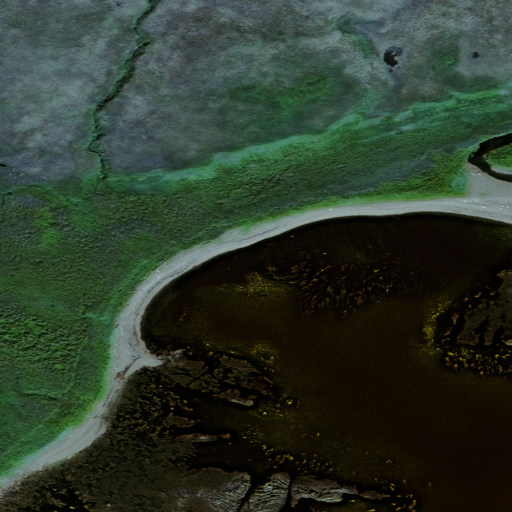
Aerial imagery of beach in Alaska named Tinas containing only unknown